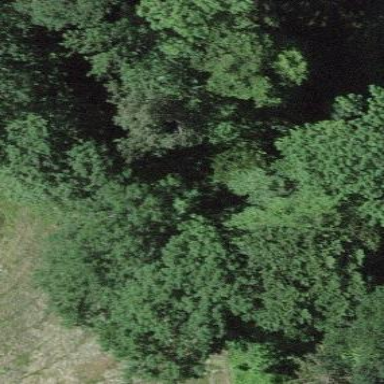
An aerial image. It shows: Forest area.